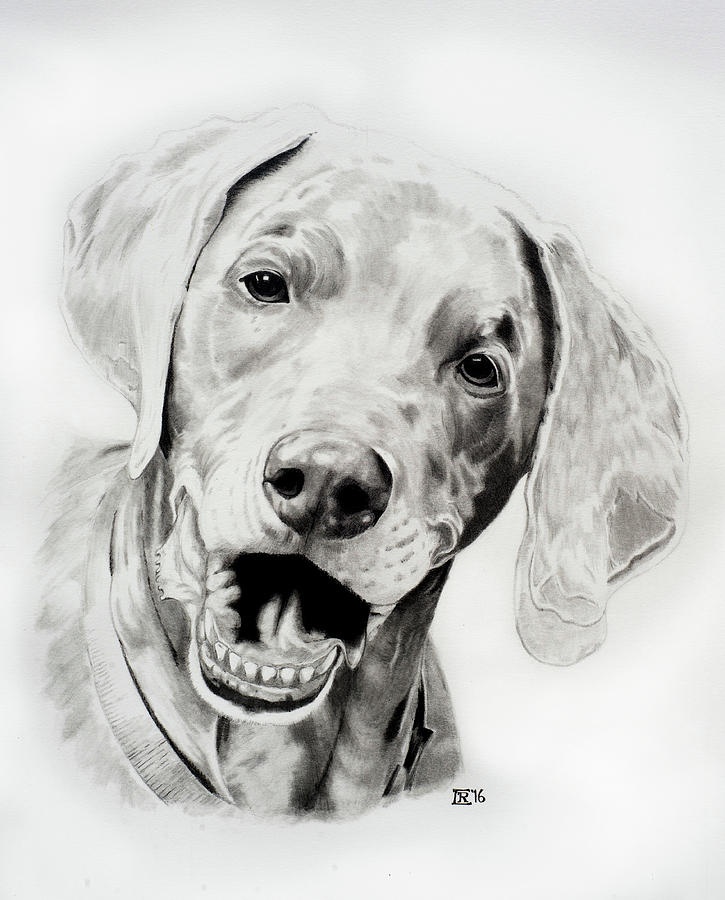
Label: Weimaraner